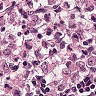
Metastatic tissue present: yes